Question: We have an Angular + Ionic app that we are planning on running through Cordova, but having an issue with performance that we are trying to track down.
What we are seeing in Chrome Dev tools Network tab when running either locally or on the built app, is the following:
- -
As an example:

And line 3167 (indicated with a star) from the angular.js source:
'''
append: function(element, node) {
var nodeType = element.nodeType;
if (nodeType !== NODE_TYPE_ELEMENT && nodeType !== NODE_TYPE_DOCUMENT_FRAGMENT) return;
node = new JQLite(node);
for (var i = 0, ii = node.length; i < ii; i++) {
var child = node[i];
element.appendChild(child); *
}
},
'''
I've never seen anything like it - we've checked all the basics (duplicate script/css includes, etc), disabled Ionic caching, etc.
I'm stripping things down to the studs to see what could be causing this, but hoping someone else has seen this and can offer some advice on where to start looking.
The duplicate CSS appears to be due to our index.html file which bootstraps our Angular App was incorrectly pointed to as a state in the UI Router config.
So the root issue is the spurious/unexpected XHR pulls to all of the static files in the app (angular ui templates, directive templates).
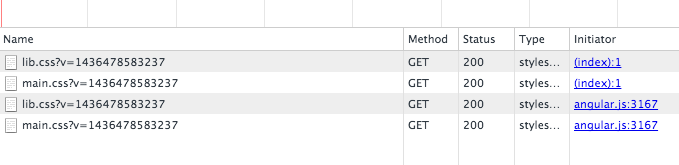
Answer: Well, when a state is activated, the templates are automatically inserted into the ui-view of its parent state's template.
You should check how you have defined your states. And/or share your state definitions with us :)